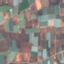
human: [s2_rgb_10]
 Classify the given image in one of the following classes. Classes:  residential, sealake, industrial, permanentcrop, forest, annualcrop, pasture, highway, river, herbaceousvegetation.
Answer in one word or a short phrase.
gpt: PermanentCrop